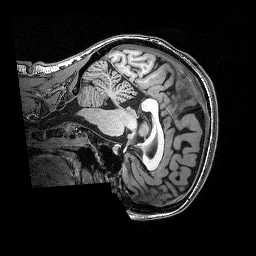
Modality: T1w
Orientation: sagittal
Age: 35
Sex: female
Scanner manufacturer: siemens
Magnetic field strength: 3 T
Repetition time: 2.53 s
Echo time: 0.0035 s